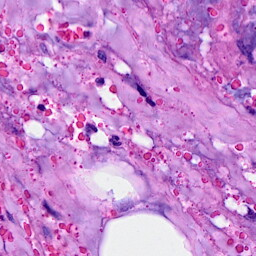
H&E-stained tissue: Breast